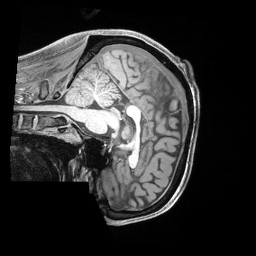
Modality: T1w
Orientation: sagittal
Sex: male
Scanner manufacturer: siemens
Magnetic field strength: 3 T
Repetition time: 2.4 s
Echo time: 0.00222 s